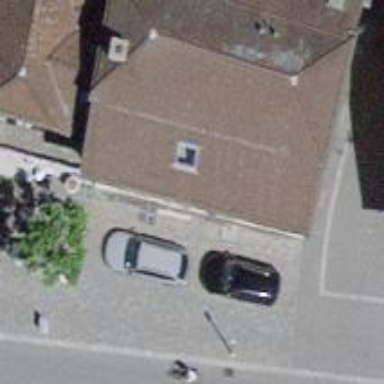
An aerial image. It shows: Bar.